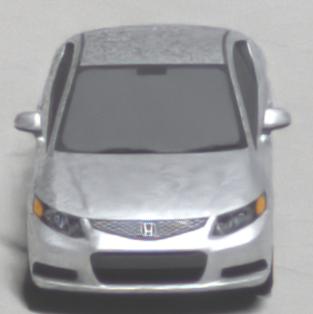
Make: Honda
Model: Civic Limousine 1.8
Detailed model: Civic (IX) Limousine
Model produced from: 2014/05
Model produced until: 2017/06
Doors: 4
Color: white
Road condition: dry road
Daytime: not specified
Contrast: high contrast